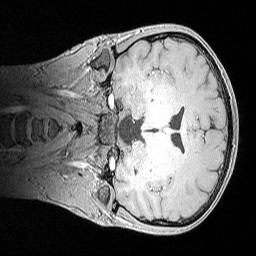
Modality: MP2RAGE
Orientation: coronal
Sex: male
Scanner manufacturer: siemens
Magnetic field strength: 3 T
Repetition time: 5 s
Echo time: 0.00292 s